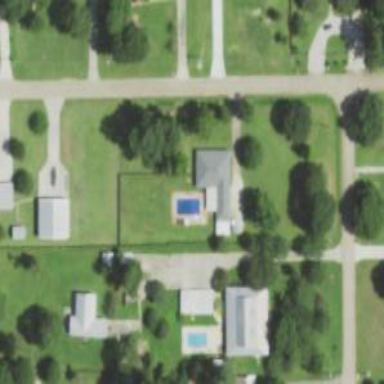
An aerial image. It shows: Driveway.